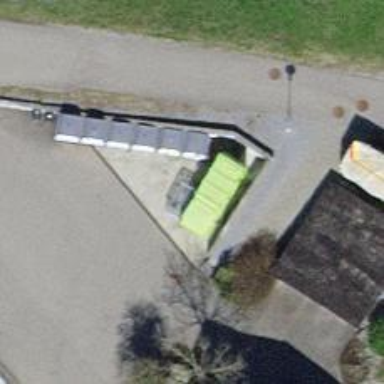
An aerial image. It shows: Recycling facility.